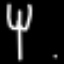
Label: fork